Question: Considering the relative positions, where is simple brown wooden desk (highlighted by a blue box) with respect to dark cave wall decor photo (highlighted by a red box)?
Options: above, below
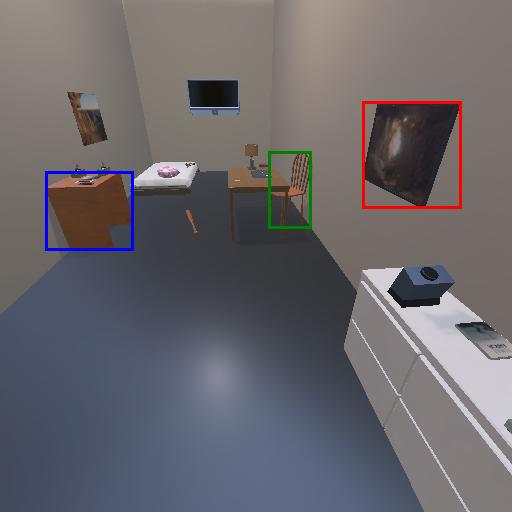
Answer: above